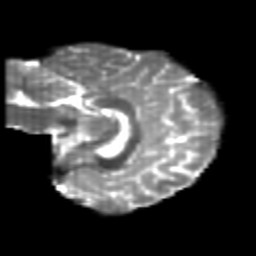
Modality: T2w
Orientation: sagittal
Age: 20
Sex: female
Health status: healthy
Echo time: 0.074 s